Question: I am using XAML and MVVM pattern for an application.
In part of my application I have a window split into 2 parts, a left column and right hand column/area
In the left column are a row of buttons ( generated on loading the window )
The right column/area will display a group of buttons depending on which button the user clicks in the left column, so for example say I have 4 department buttons in the left column, each department button will have a different number of stock items.
If I click button 1 in the left column, I do some code in the viewmodel to fetch the names of items in that department. And then I build a new observableCollection to display in the right column/area.
So this isnt a problem, the right amount of buttons get generated each time ok.
However when I try to change the background colour dynamically in the ViewModel, the colour is NOT upodated in the view.
The strange thing is, I can change the content, forecolour and other properties but just not the background colour. It appears the background will only generate correctly if loaded and run time. I cant change it otherwise while using the window.
I have tried Brushes, creating and assigning new style and even clearing the dependancy property of the button ( .ClearValue(Button.BackgroundProperty) )
Would any one know how i can get the background to change colour while the window is open and when i want to generate a set of buttons dynamically in my viewmodel?
Many thanks all... I have attached my XAML and C# snippet, the
XAML :
'''
<dxd:DockLayoutManager Name="dlSalesScreen">
<dxd:DockLayoutManager.LayoutRoot>
<dxd:LayoutGroup Name="Root" Orientation="Horizontal" AllowSplitters="False">
<dxd:LayoutPanel AllowClose="False" AllowRename="False"
Caption="Departments" HorizontalScrollBarVisibility="Hidden"
CaptionAlignMode="AutoSize"
CaptionImageLocation="BeforeText" ShowPinButton="False" >
<!-- Scrollviewer for department buttons-->
<ScrollViewer x:Name="deptScrollviewer" Grid.Row="0" Grid.Column="0" Width="185" Height="Auto" HorizontalScrollBarVisibility="Hidden" VerticalScrollBarVisibility="Hidden" PanningMode="VerticalOnly">
<ItemsControl ItemsSource="{Binding Departments}">
<ItemsControl.ItemsPanel>
<ItemsPanelTemplate>
<WrapPanel VerticalAlignment="Top" Height="Auto" Orientation="Vertical" />
</ItemsPanelTemplate>
</ItemsControl.ItemsPanel>
</ItemsControl>
</ScrollViewer>
</dxd:LayoutPanel>
<dxd:LayoutPanel AllowClose="False" AllowRename="False"
Caption="Available stock in department" Width="Auto"
CaptionAlignMode="AutoSize"
CaptionImageLocation="BeforeText" ShowPinButton="False">
<Grid>
<Grid.RowDefinitions>
<RowDefinition Height="*" />
<RowDefinition Height="50" />
</Grid.RowDefinitions>
<!-- Scrollviewer for stock buttons-->
<ScrollViewer x:Name="stockScrollViewer" Grid.Row="0" Width="Auto" Height="Auto" HorizontalScrollBarVisibility="Auto" VerticalScrollBarVisibility="Auto" PanningMode="VerticalOnly">
<ItemsControl ItemsSource="{Binding StockItems, UpdateSourceTrigger=PropertyChanged}">
<ItemsControl.ItemsPanel>
<ItemsPanelTemplate>
<WrapPanel VerticalAlignment="Top" HorizontalAlignment="Left" Orientation="Horizontal" Width="400" />
</ItemsPanelTemplate>
</ItemsControl.ItemsPanel>
</ItemsControl>
</ScrollViewer>
<Rectangle Grid.Row="1" Margin="0,0,0,0" Height="Auto" Fill="{StaticResource BottomRectangleGradient}" />
<Grid Name="gridButtonHolder" Grid.Row="2">
<Grid.ColumnDefinitions>
<ColumnDefinition Width="Auto" />
<ColumnDefinition Width="Auto" />
<ColumnDefinition Width="Auto" />
</Grid.ColumnDefinitions>
<GroupBox x:Name="grpStockItem" Grid.Column="0" Header="Selected Item" HorizontalAlignment="Left" Width="200" >
<Label x:Name="lblStockName" Content="{Binding SelectedStockItemLabel}" HorizontalAlignment="Left" />
</GroupBox>
<Button Name="btnSave" Content="Apply" Command="{Binding ConfirmSelectionCommand}" dxc:ThemeManager.ThemeName="Office2007Blue" Grid.Column="1" Width="110" Height="42" Margin="0,8,0,0" />
<Button Name="btnClose" Content="Cancel" dxc:ThemeManager.ThemeName="Office2007Blue" Grid.Column="2" Width="110" Height="42" Margin="0,8,0,0" />
</Grid>
</Grid>
</dxd:LayoutPanel>
</dxd:LayoutGroup>
</dxd:DockLayoutManager.LayoutRoot>
</dxd:DockLayoutManager>
'''
C#
'''
void DeptClicked(object sender, RoutedEventArgs e)
{
SelectedDeptID = Convert.ToInt32(((Button)sender).Tag.ToString());
_stockButtons = new ObservableCollection<Button>();
if (StockItemCount > 0)
{
for (int i = 0; i < StockItemCount; i++)
{
//_stockButtons.Add(new Button());
Button btn = new Button();
btn.Background = Brushes.Aquamarine;
btn.Height = 100;
btn.Width = 100;
btn.Content = i.ToString();
_stockButtons.Add(btn);
}
}
RaisePropertyChanged("StockItems");
}
public ObservableCollection<Button> Departments
{
get
{
if (_deptButtons == null)
{
_deptButtons = new ObservableCollection<Button>();
for (int i = 0; i < DeptCount; i++)
{
Button button = new Button();
button.Content = DepartmentNames[i];
button.Tag = DepartmentIDs[i].ToString();
button.Click += new RoutedEventHandler(DeptClicked);
button.Width = 128;
button.Height = 100;
_deptButtons.Add(button);
}
}
return _deptButtons;
}
}
'''

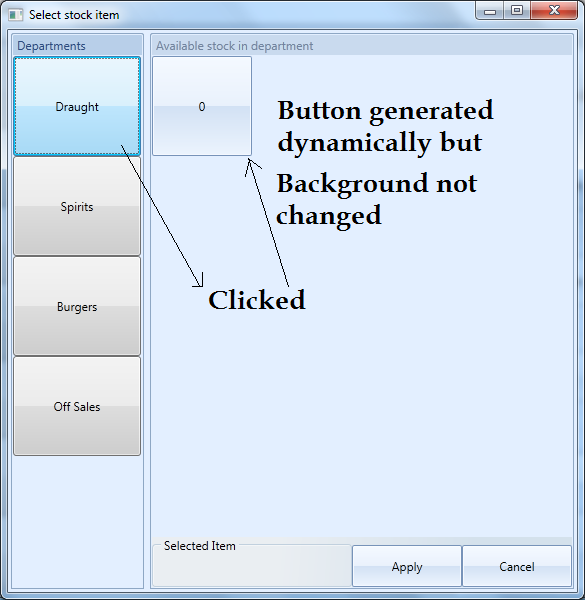
Answer: Try something like that:
'''
Button btn = new Button();
btn.Background = Brushes.Green;
btn.Height = 100; btn.Width = 100;
btn.Content = i.ToString();
ThemeManager.SetThemeName(btn, "None");
_stockButtons.Add(btn);
'''
Class ThemeMagager is in namespace DevExpress.Xpf.Core.